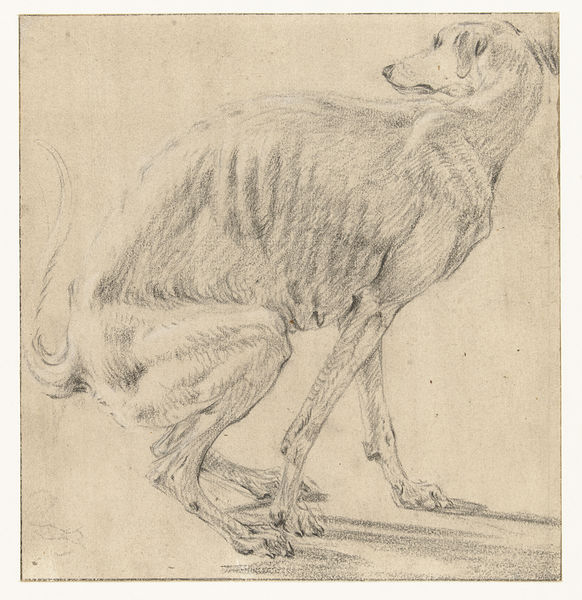
Titel: Zittende hond, zich ontlastend, van opzij gezien
Künstler: Frans Snijders
Standort: Amsterdam
Institution: Rijksmuseum
Schlagwörter: white, black, dark, face, gray, grey, nose, sitting, looking, print, brown, food, head, sun, feet, drawing, paper, shadow, fur, mouth, dog, sketch, tail, twisted, neck, shoulder, draft, ears, pencil, animal, eye, legs, ill, claws, paw, paws, snout, simple, tan, scared, muscle, bones, sepia, guache, exercise, fear, slim, hound, thin, sketchy, toes, skinny, behind, heels, ribs, nails, claw, surprise, carbon, haunches, blackwhite, greyhound, turned, hungry, spine, looking away, starving, twisting, squatting, skecth, drawaing, defecating, skin and bones, pooping, posturing, pencil drawing of a dog, galgo